Question: I am attempting to draw an ellipse between two endpoints or what this picture calls the vertices:

In the function I want to give the coordinates of the two vertices and specify the distance of what the image calls the minor axis (perpendicular to the line created by the vertices. I brushed off some high school math but am struggling with creating a function that gives me n values along the ellipse. I have looked at the ellipse package but this appears to want a correlation, however, I want the function to return values like 'ellipse' does.
I'm not stuck on any particular approach but would like to specify the arguments in my attempted function below. My search of ellipse and R yielded many hits but not given the arguments I'm attempting to use.
'''
elip <- function(vert1 = c(.25, .45), vert2 = c(.5, .35), minoraxis = .1, n =150) {
majoraxis <- sqrt(((vert2[1] - vert1[1])^2) + ((vert2[2] - vert1[2])^2))
center <- c((vert2[1] + vert1[1])/2, (vert2[2] + vert1[2])/2)
half_ma <- minoraxis/2
focci_dist <- sqrt(abs((majoraxis ^2) - (half_ma^2)))
}
'''
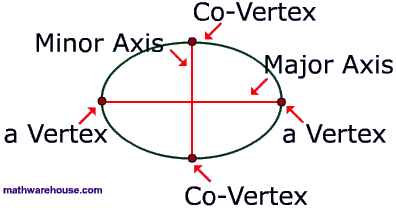
Answer: This takes the two vertices on the major axis and the half length of the minor axis (as b) along with the number of points.
'''
halfEllipse <- function(v1, v2, b, n = 100){
x1 <- v1[1]
y1 <- v1[2]
x2 <- v2[1]
y2 <- v2[2]
xc <- mean(c(x1,x2))
yc <- mean(c(y1,y2))
A <- sqrt((xc-x1)^2 + (yc-y1)^2)
myangle <- atan((yc-y1)/(xc-x1))
# Construct half ellipse with desired
# major and minor axis length
ts <- seq(0, pi, length.out = n)
X <- A*cos(ts)
Y <- b*sin(ts)
# Rotate to get to desired angle
Xp <- X*cos(myangle) - Y*sin(myangle)
Yp <- X*sin(myangle) + Y*cos(myangle)
# Shift back to desired center
Xp <- Xp + xc
Yp <- Yp + yc
cbind(Xp,Yp)
}
'''